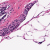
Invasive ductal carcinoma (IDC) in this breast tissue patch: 0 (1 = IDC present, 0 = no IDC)